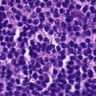
Metastatic tissue present: no